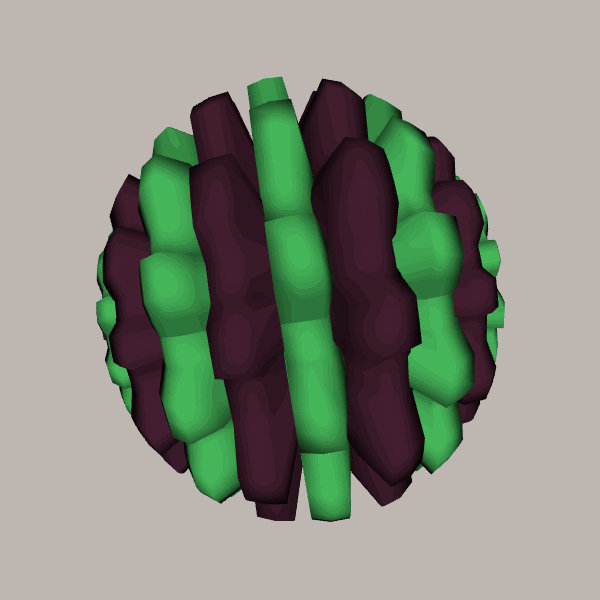
Background: light